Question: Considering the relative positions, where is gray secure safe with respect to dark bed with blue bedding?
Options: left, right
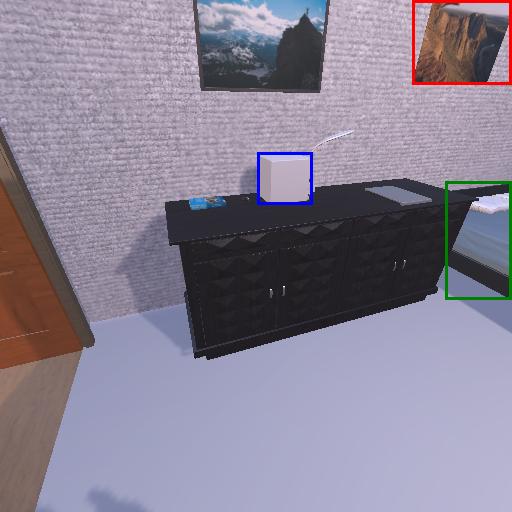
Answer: left